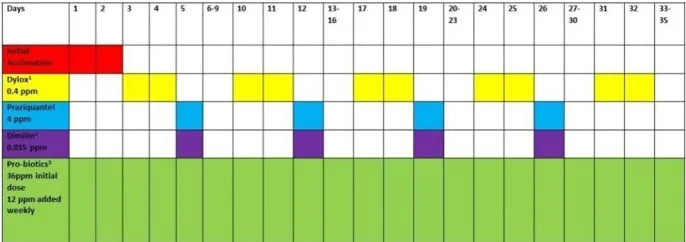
As well as a chronogram of treatments administered to incoming rays during the 35-day quarantine period prior to transport.
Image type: chart (chart)